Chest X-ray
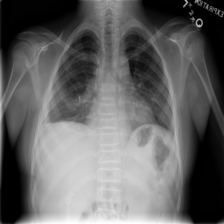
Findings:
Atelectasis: negative
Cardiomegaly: negative
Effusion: negative
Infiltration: negative
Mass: negative
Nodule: negative
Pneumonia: negative
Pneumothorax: negative
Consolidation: negative
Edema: negative
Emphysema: negative
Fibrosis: negative
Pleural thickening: negative
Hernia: negative